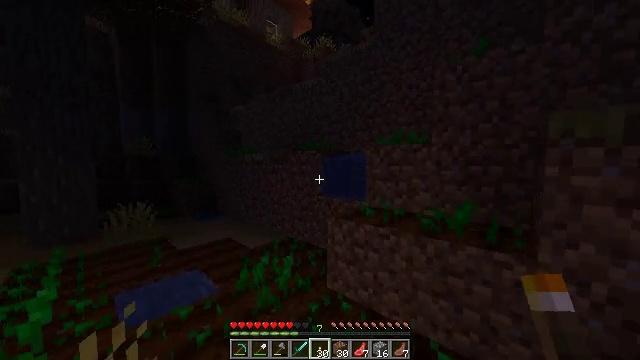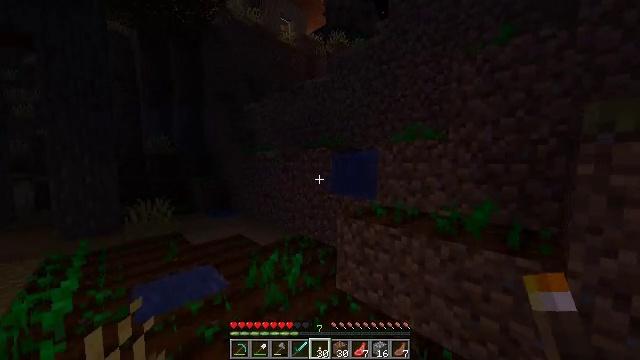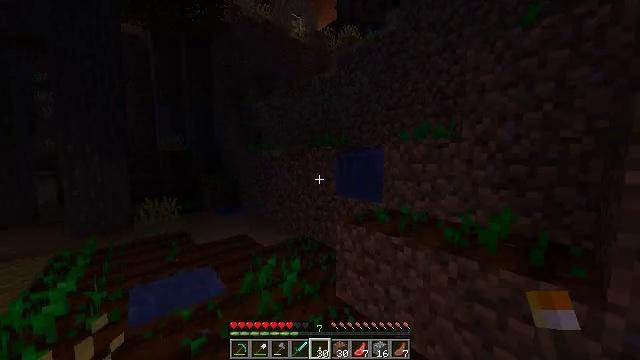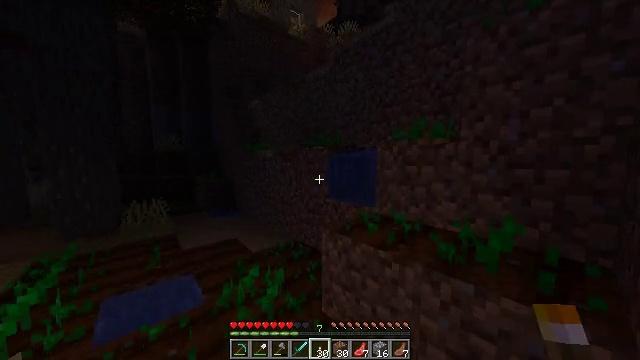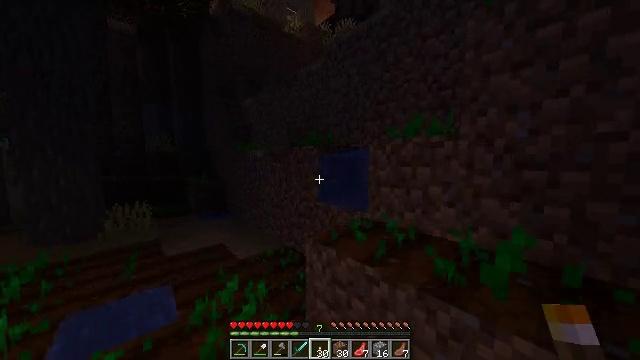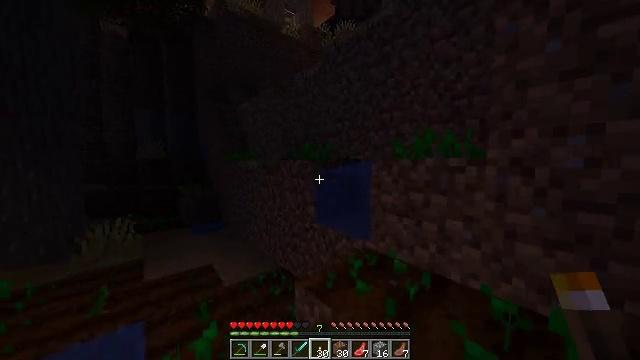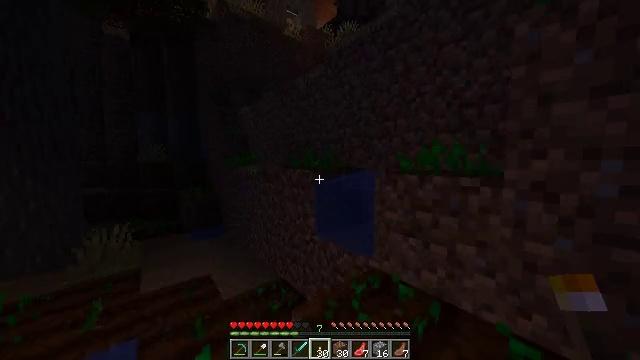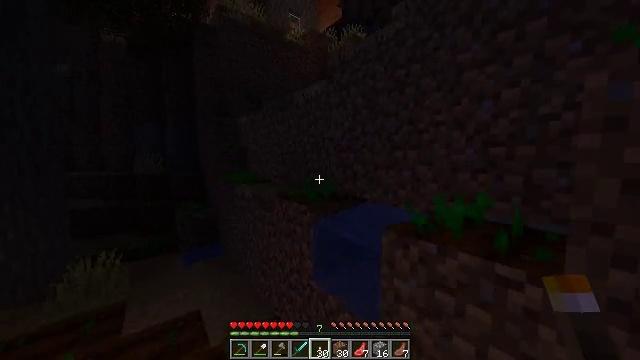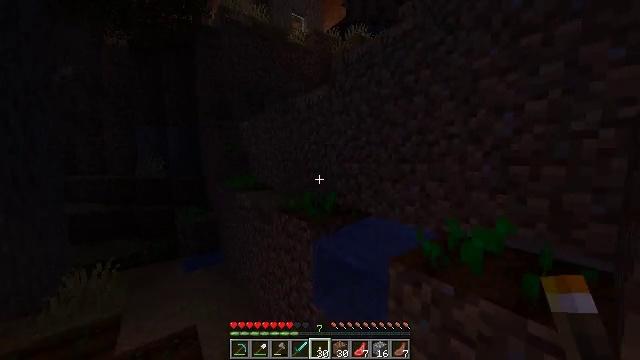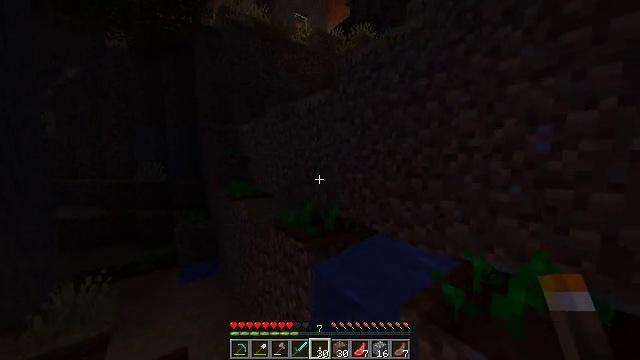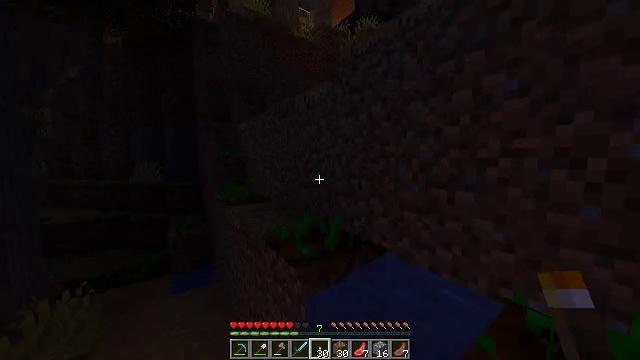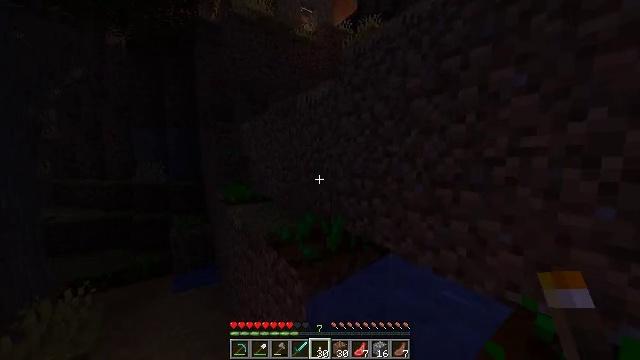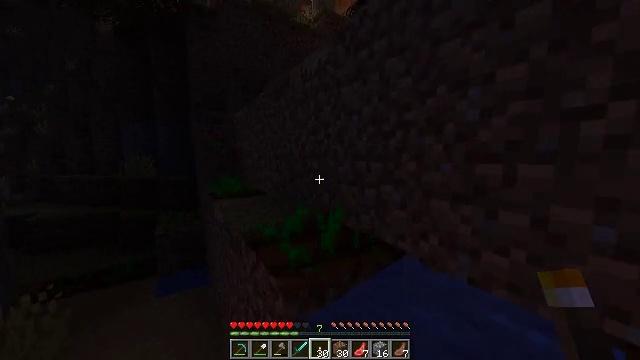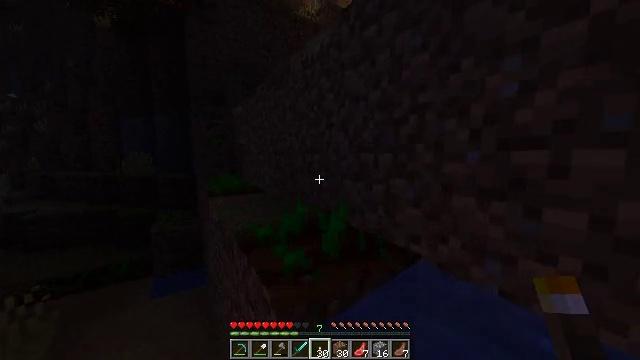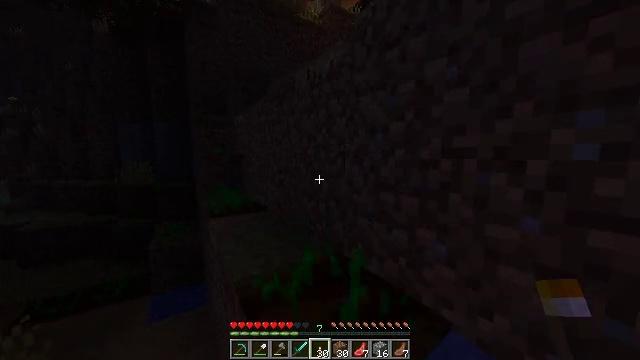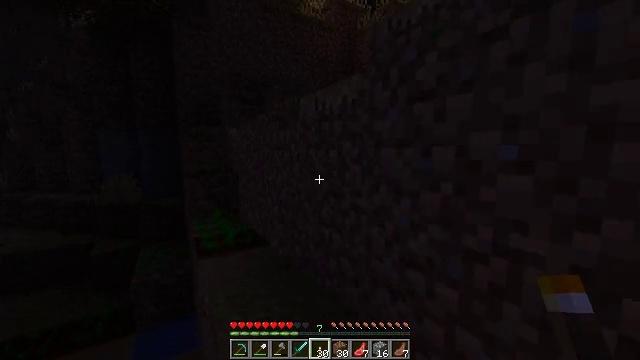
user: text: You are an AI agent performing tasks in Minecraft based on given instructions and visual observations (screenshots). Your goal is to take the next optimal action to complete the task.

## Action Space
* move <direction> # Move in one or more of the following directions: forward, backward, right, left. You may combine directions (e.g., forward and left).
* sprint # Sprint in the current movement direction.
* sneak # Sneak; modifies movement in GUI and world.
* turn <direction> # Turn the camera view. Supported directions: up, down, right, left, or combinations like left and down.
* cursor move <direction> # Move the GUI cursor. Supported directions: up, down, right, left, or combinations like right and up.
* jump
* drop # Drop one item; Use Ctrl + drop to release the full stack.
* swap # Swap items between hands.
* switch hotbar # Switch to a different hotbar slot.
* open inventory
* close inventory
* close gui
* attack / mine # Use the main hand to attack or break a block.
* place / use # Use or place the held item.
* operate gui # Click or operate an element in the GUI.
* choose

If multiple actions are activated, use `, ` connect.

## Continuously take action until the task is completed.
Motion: motion action
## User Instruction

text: Break the melon to get slices.
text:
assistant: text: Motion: move forward and move right, sprint, turn left
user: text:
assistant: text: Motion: move forward and move right, sprint, turn left
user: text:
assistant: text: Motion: move forward and move right, sprint
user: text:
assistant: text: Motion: move forward, sprint
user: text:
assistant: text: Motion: move forward, sprint, jump
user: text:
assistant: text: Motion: move forward, sprint, jump
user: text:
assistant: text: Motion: move forward, sprint, turn left, jump
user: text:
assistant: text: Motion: move forward, sprint, turn left, jump
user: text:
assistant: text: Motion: move forward, sprint, turn left, jump
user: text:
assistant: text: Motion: move forward, sprint, turn left
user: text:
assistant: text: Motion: move forward, sprint
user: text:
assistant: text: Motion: move forward, sprint
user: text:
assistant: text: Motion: move forward, sprint, jump
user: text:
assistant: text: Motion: move forward, sprint, jump
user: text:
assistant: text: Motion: move forward, sprint, jump
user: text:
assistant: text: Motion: move forward, sprint, jump
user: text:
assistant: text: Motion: move forward, sprint, jump
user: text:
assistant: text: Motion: move forward, sprint, jump
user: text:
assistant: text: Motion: move forward, sprint, jump
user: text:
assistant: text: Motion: move forward, sprint
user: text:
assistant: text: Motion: move forward, sprint
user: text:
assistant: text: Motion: move forward, sprint
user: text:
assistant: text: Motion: move forward, sprint
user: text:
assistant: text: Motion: move forward, sprint
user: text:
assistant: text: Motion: move forward, sprint
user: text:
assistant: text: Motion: move forward, sprint, turn right
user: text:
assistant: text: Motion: move forward, sprint
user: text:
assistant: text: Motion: move forward, sprint
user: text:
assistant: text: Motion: move forward and move left, sprint
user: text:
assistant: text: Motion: move forward and move left, sprint